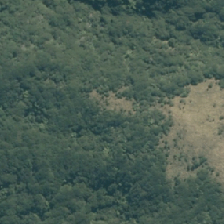
Land cover: high_producing_grassland